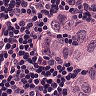
Metastatic tissue present: yes